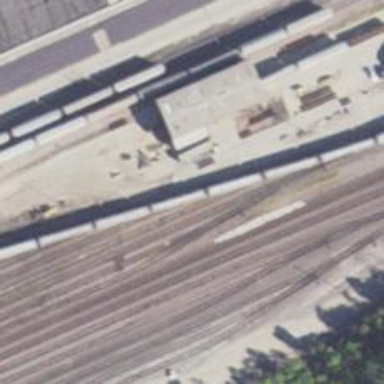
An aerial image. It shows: Railway siding for service.